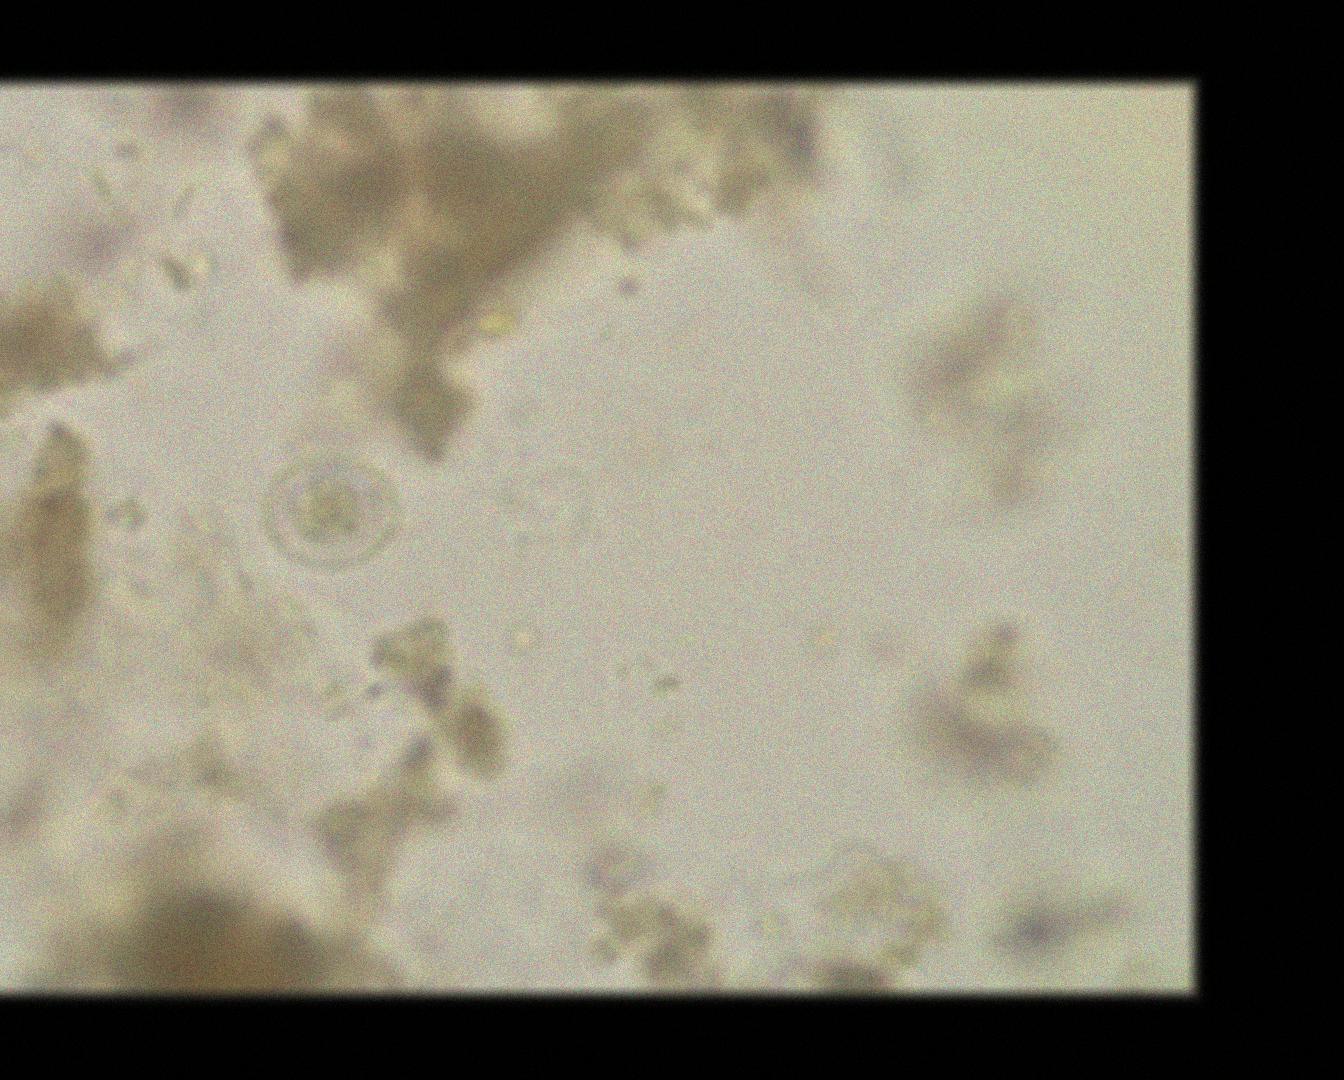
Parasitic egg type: Hymenolepis nana